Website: lowes
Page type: review-order
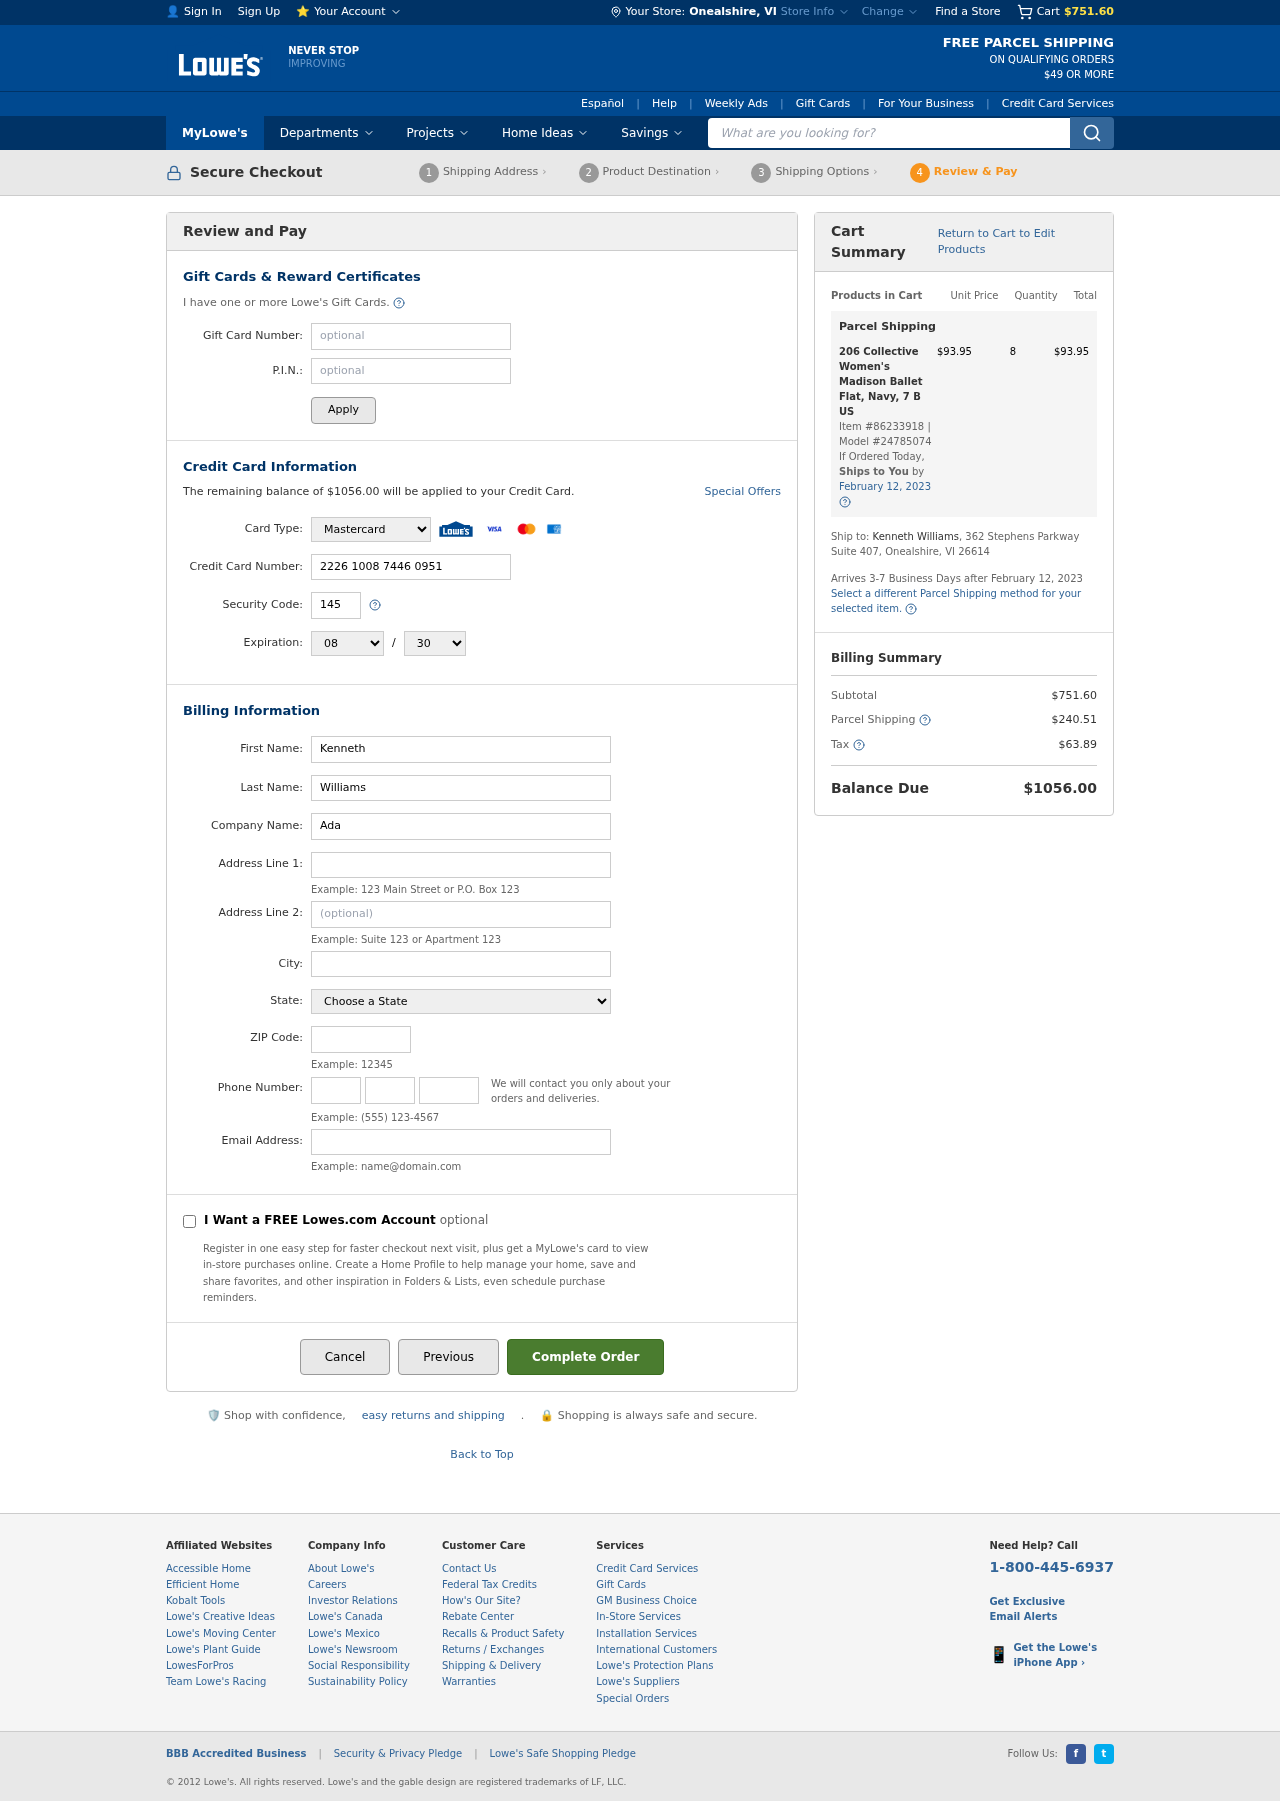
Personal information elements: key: PII_CARD_CVV
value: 145
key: PII_CARD_EXPIRY_MONTH
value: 08
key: PII_CARD_EXPIRY_YEAR
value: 30
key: PII_CARD_NUMBER
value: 2226 1008 7446 0951
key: PII_CARD_TYPE
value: Mastercard
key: PII_CITY
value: Onealshire
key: PII_CITY_STATE
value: Onealshire, VI
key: PII_COMPANY
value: Adams Group
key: PII_EMAIL
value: kennethwilliams@gmail.com
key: PII_FIRSTNAME
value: Kenneth
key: PII_LASTNAME
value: Williams
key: PII_PHONE_AREA
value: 528
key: PII_PHONE_PREFIX
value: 664
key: PII_PHONE_SUFFIX
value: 2967
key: PII_POSTCODE
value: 26614
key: PII_STATE
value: VI
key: PII_STREET
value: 362 Stephens Parkway Suite 407
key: PII_STREET2
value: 362 Stephens Parkway Suite 407
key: PII_FULLNAME2
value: Kenneth Williams
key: PII_STATE_ABBR
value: VI
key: PII_POSTCODE_FULL
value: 26614
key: PII_CITY_STATE_ZIP
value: Onealshire, VI 26614
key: PII_POSTCODE_NUMERIC
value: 26614
Product elements: key: PRODUCT1_NAME
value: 206 Collective Women's Madison Ballet Flat, Navy, 7 B US
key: PRODUCT1_PRICE
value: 93.95
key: PRODUCT1_QUANTITY
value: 8
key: PRODUCT1_ITEM_NUMBER
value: Item #86233918
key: PRODUCT1_MODEL_NUMBER
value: Model #24785074
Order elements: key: ORDER_SUBTOTAL
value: $751.60
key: ORDER_BALANCE_DUE
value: $1056.00
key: ORDER_SHIPPING_DATE
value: February 12, 2023
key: ORDER_ITEM_TOTAL
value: $93.95
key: ORDER_SHIPPING_DATE2
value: February 12, 2023
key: ORDER_SHIPPING_COST
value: $240.51
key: ORDER_TAX
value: $63.89
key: ORDER_TOTAL
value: $1056.00
Search elements: key: HEADER_SEARCH
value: What are you looking for?